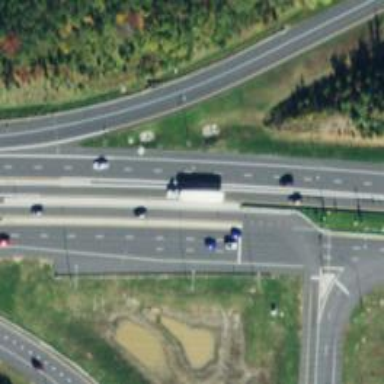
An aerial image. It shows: Asphalt trunk link road.